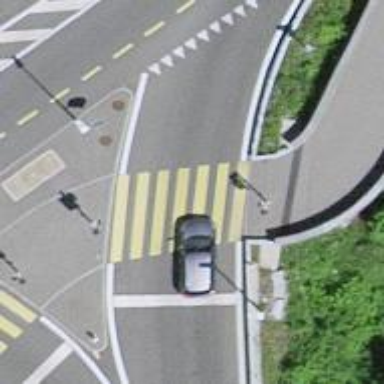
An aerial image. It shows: Road crossing with traffic signals.